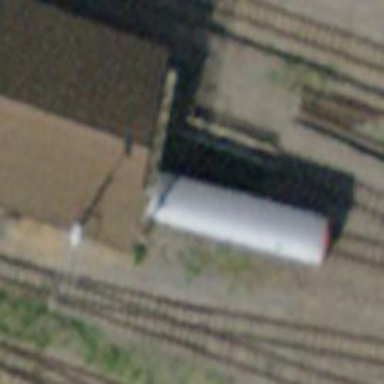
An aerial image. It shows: Narrow gauge railway in service yard.